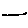
Label: line